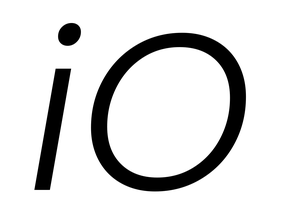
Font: Poppins-LightItalic